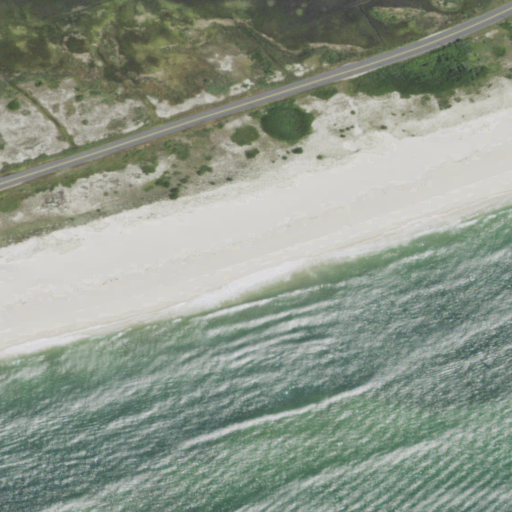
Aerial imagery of beach in New York named Tiana Beach containing open water, barren land, herbaceous wetlands, low intensity development, medium intensity development, and high intensity development